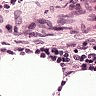
Metastatic tissue present: no